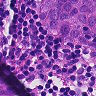
Metastatic tissue present: yes